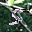
Label: 5